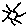
Label: sun